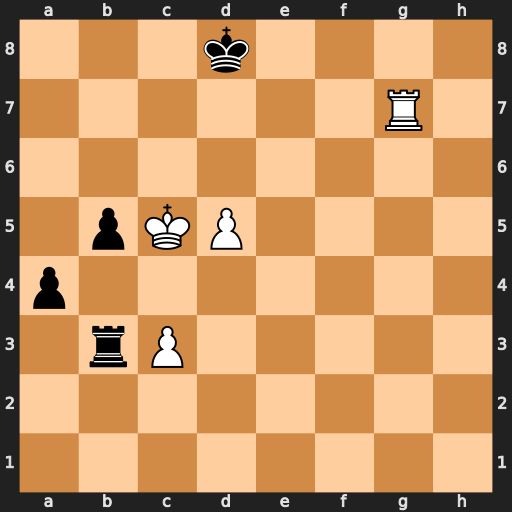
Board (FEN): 3k4/6R1/8/1pKP4/p7/1rP5/8/8
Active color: w
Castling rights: -
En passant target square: -
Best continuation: Kd6 Kc8 c4 bxc4 Kc6